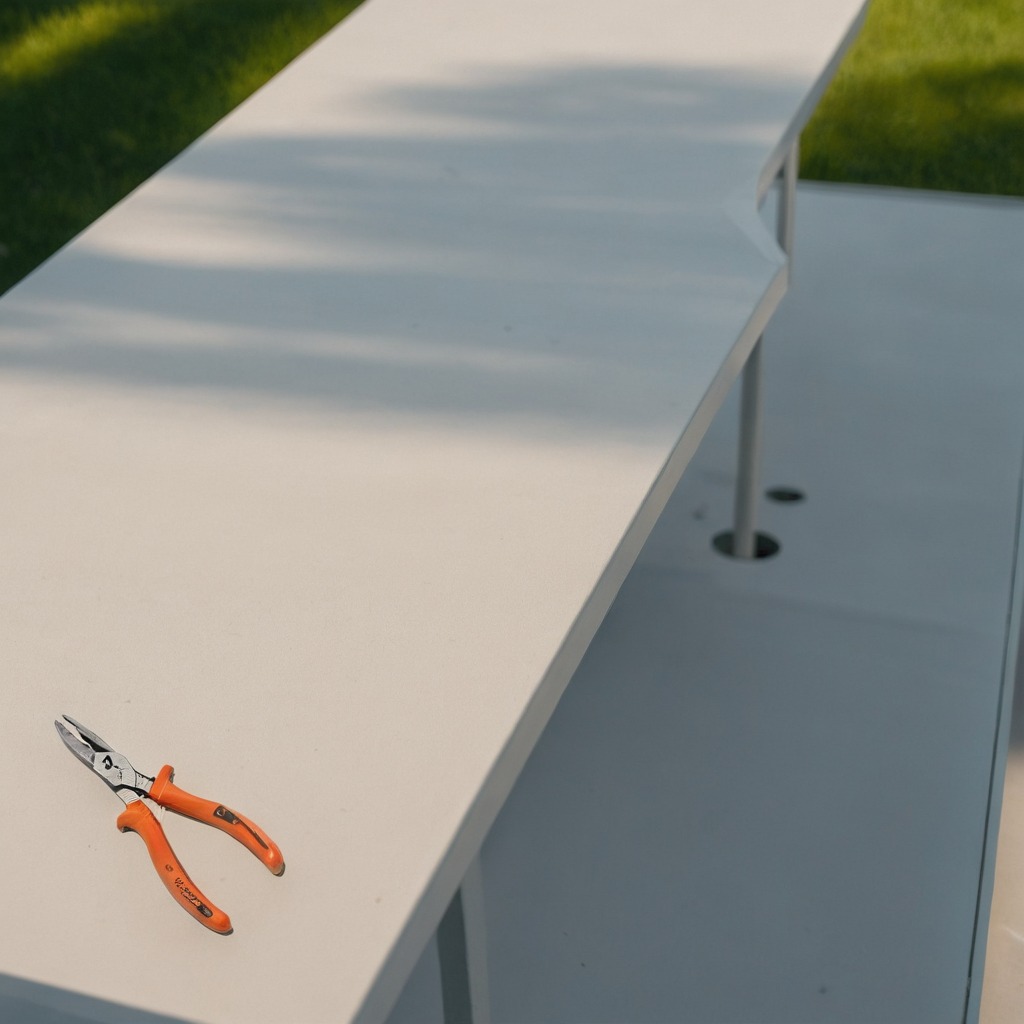
A plier is lying on a clean utility table in a temporary outdoor tool station.